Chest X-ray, PA view. Patient: 68 years old, sex M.
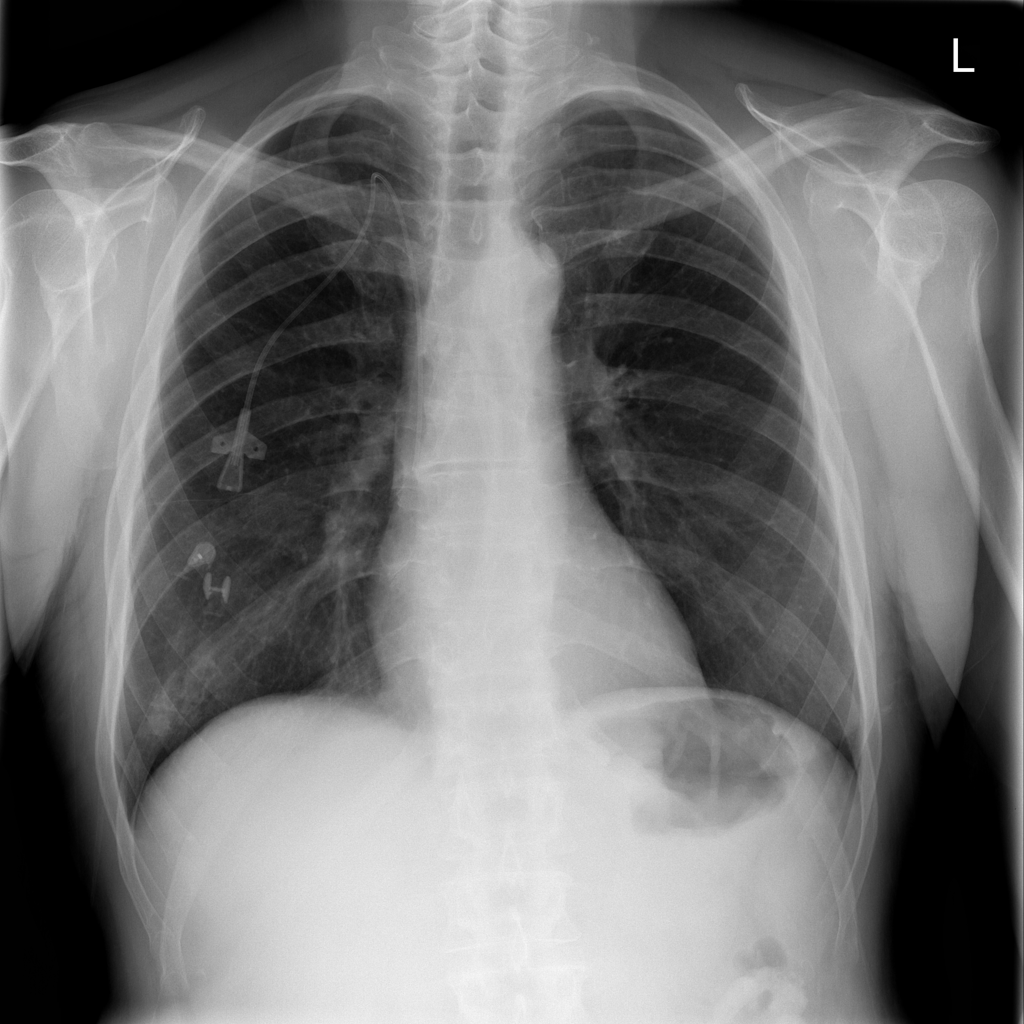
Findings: No Finding